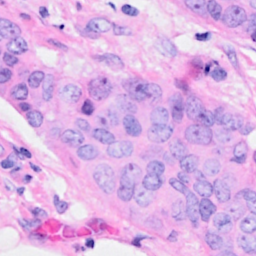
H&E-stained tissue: Breast